Field crop: maize
Growth stage: 2
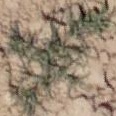
Species: salsola